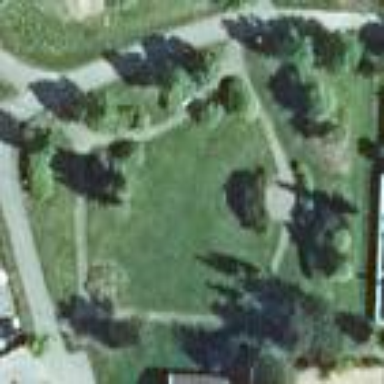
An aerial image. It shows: Park.